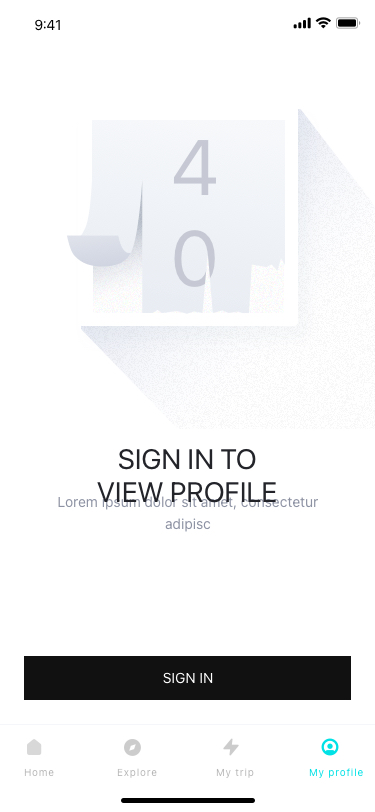
Text in this UI design:
9:41
My profile
My trip
Explore
Home
Lorem ipsum dolor sit amet, consectetur adipisc
SIGN IN TO VIEW PROFILE
404
SIGN IN